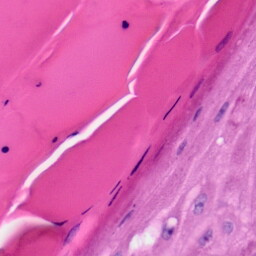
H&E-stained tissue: Skin